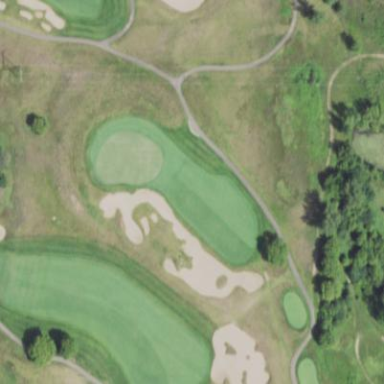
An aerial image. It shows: Golf fairway surrounded by grass.